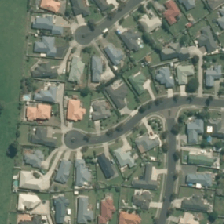
Land cover: urban_build_up